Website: macys
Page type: gifting
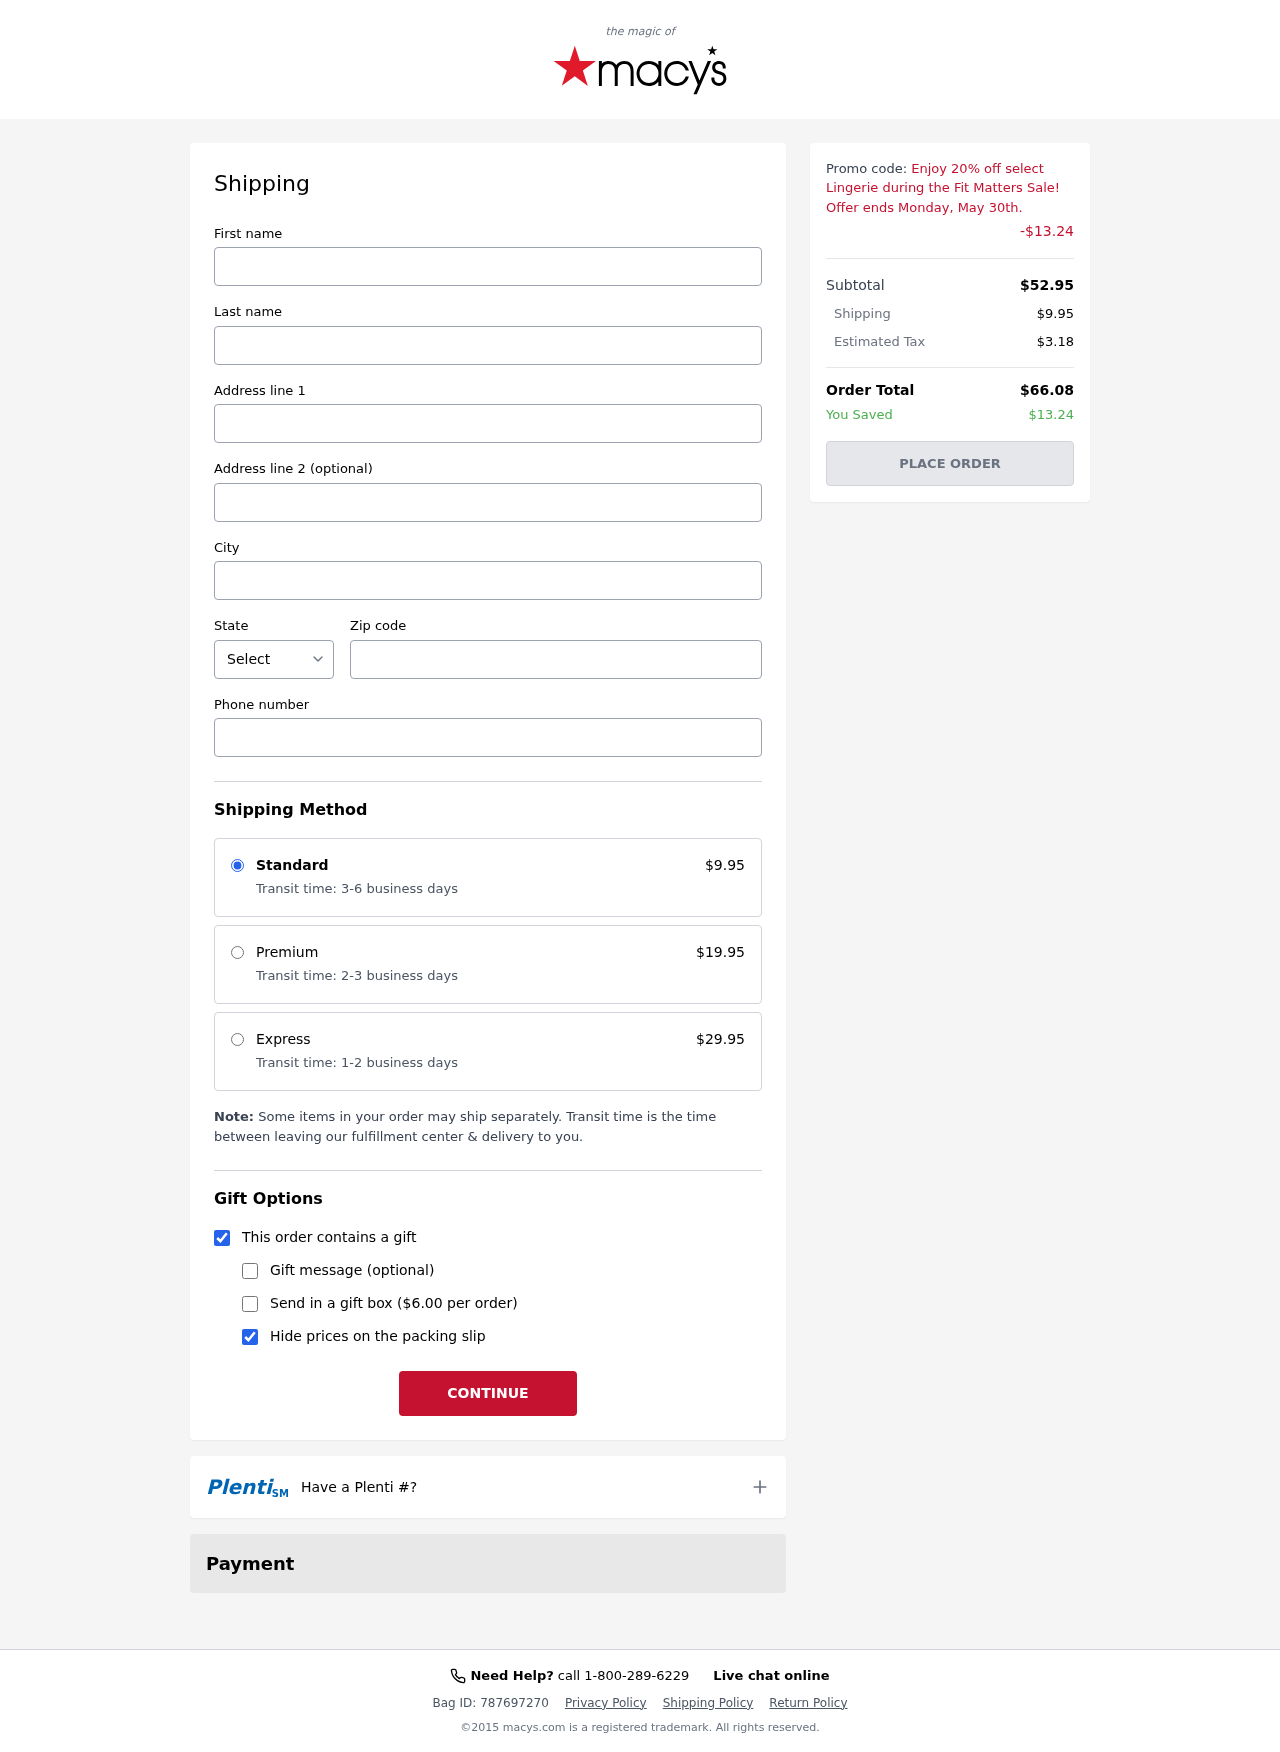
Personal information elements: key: PII_CITY
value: Carrollton
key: PII_FIRSTNAME
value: Christopher
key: PII_LASTNAME
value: Garcia
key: PII_PHONE
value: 2286114146
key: PII_POSTCODE
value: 88800
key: PII_STATE_ABBR
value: IN
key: PII_STREET
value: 6652 Burns Spur
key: PII_STREET2
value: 587 Jeremy Court Apt. 182
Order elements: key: ORDER_SHIPPING_COST
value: $9.95
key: ORDER_DISCOUNT
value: -$13.24
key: ORDER_SUBTOTAL
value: $52.95
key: ORDER_TAX
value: $3.18
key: ORDER_TOTAL
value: $66.08
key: ORDER_SAVINGS
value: $13.24